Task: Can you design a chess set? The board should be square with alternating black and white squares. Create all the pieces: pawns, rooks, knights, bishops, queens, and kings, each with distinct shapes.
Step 79:
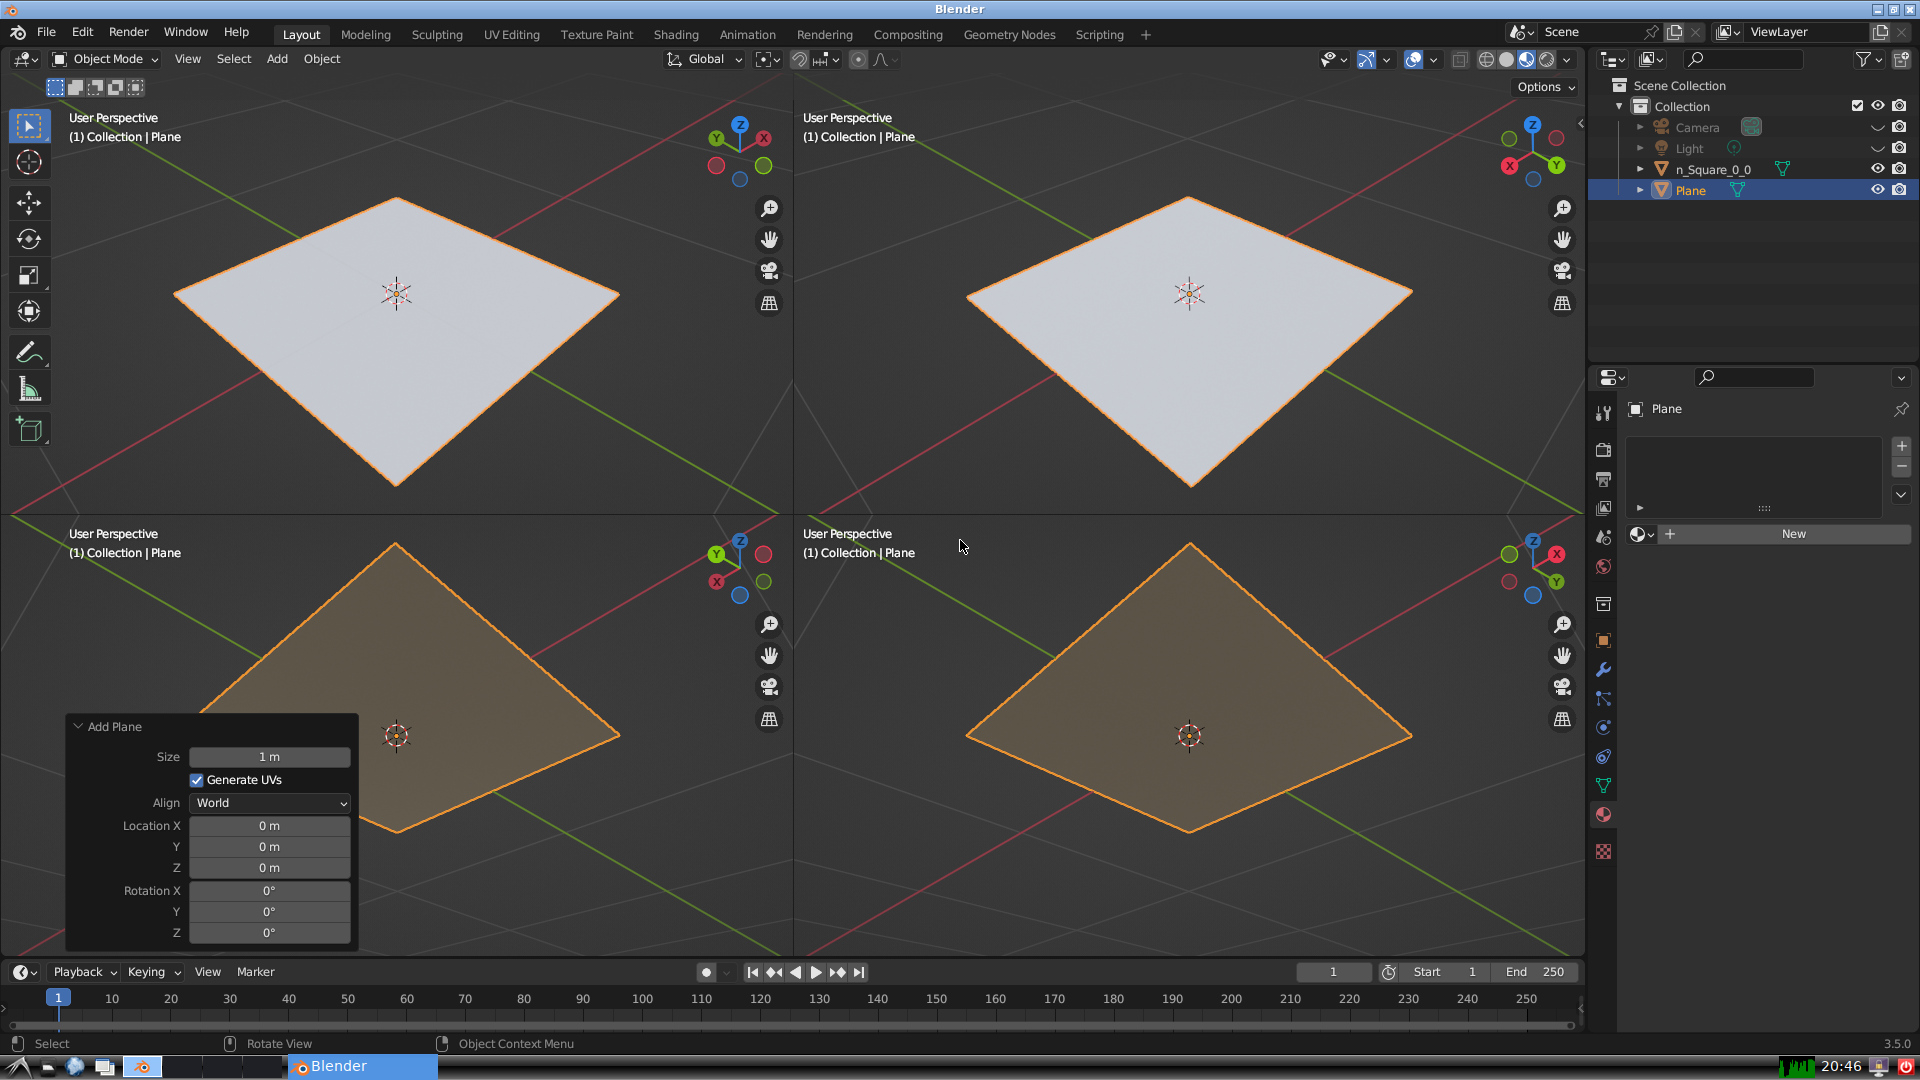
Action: {"mouse_move": [270, 826]}